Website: walmart
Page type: order-returns
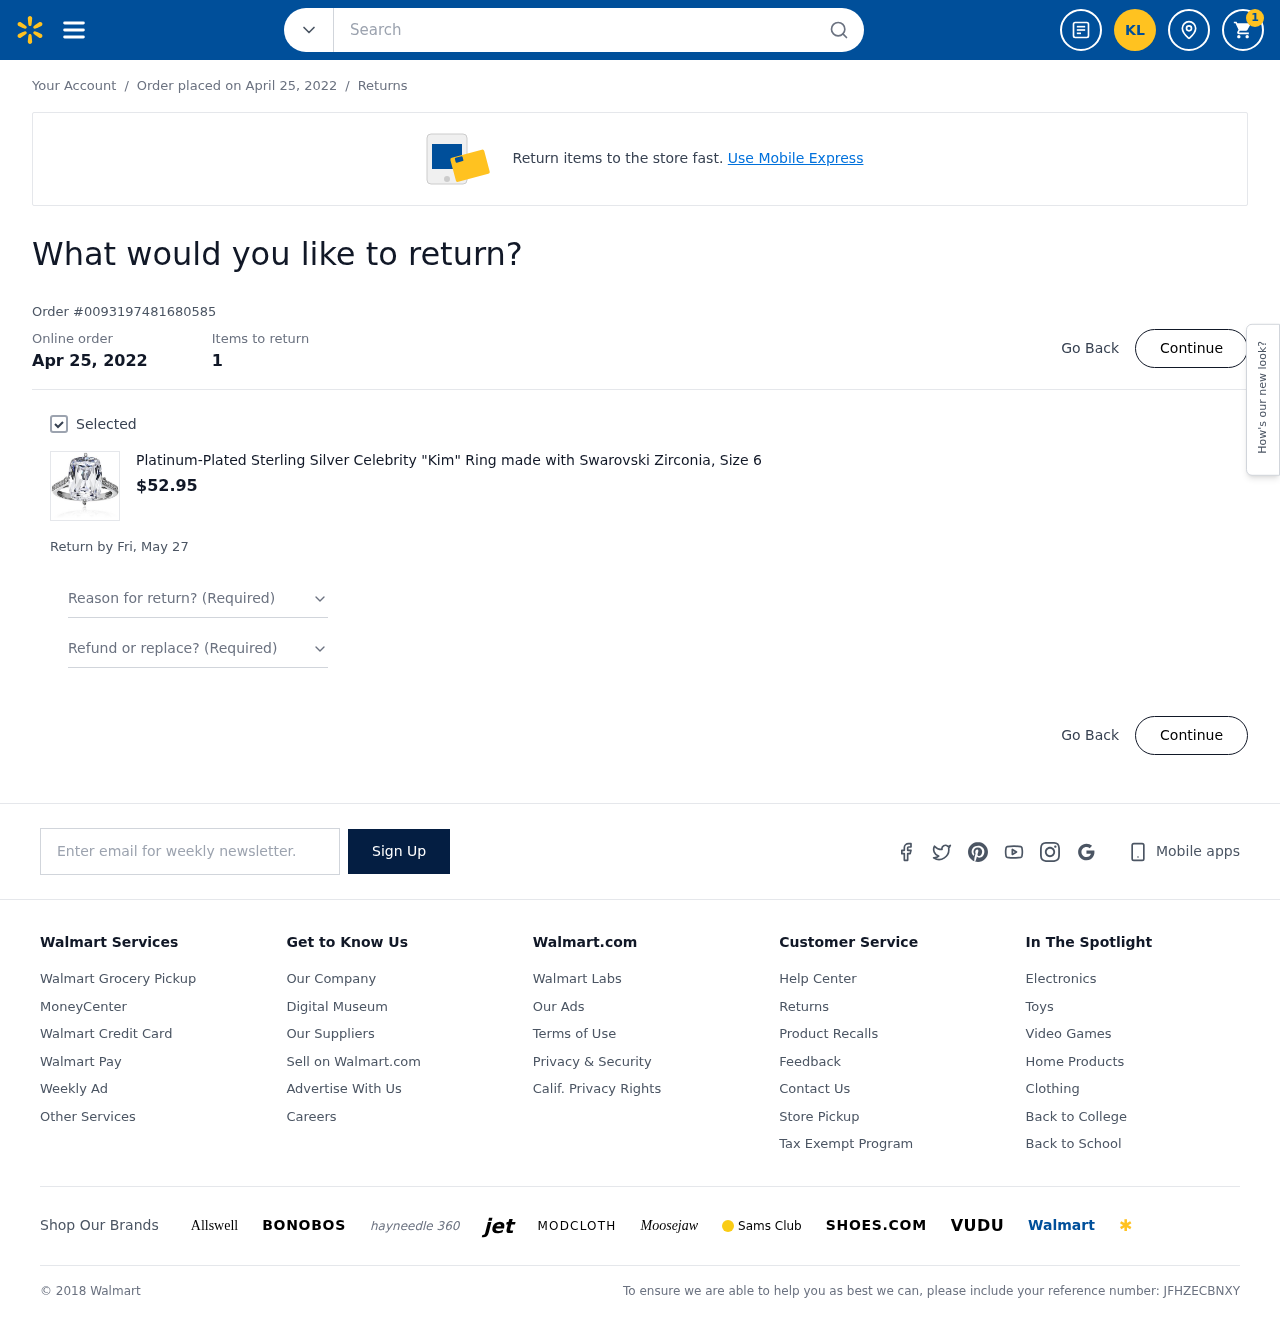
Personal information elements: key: PII_EMAIL
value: kellylevine@hotmail.com
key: PII_INITIALS
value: KL
Product elements: key: PRODUCT1_NAME
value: Platinum-Plated Sterling Silver Celebrity "Kim" Ring made with Swarovski Zirconia, Size 6
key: PRODUCT1_PRICE
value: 52.95
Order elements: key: ORDER_NUM_ITEMS
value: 1
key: ORDER_DATE
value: Order placed on April 25, 2022
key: ORDER_DATE
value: Apr 25, 2022
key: ORDER_ID
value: Order #0093197481680585
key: ORDER_RETURN_BY_DATE
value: Return by Fri, May 27
Search elements: key: HEADER_SEARCH
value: Search